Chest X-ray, AP view. Patient: 78 years old, sex F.
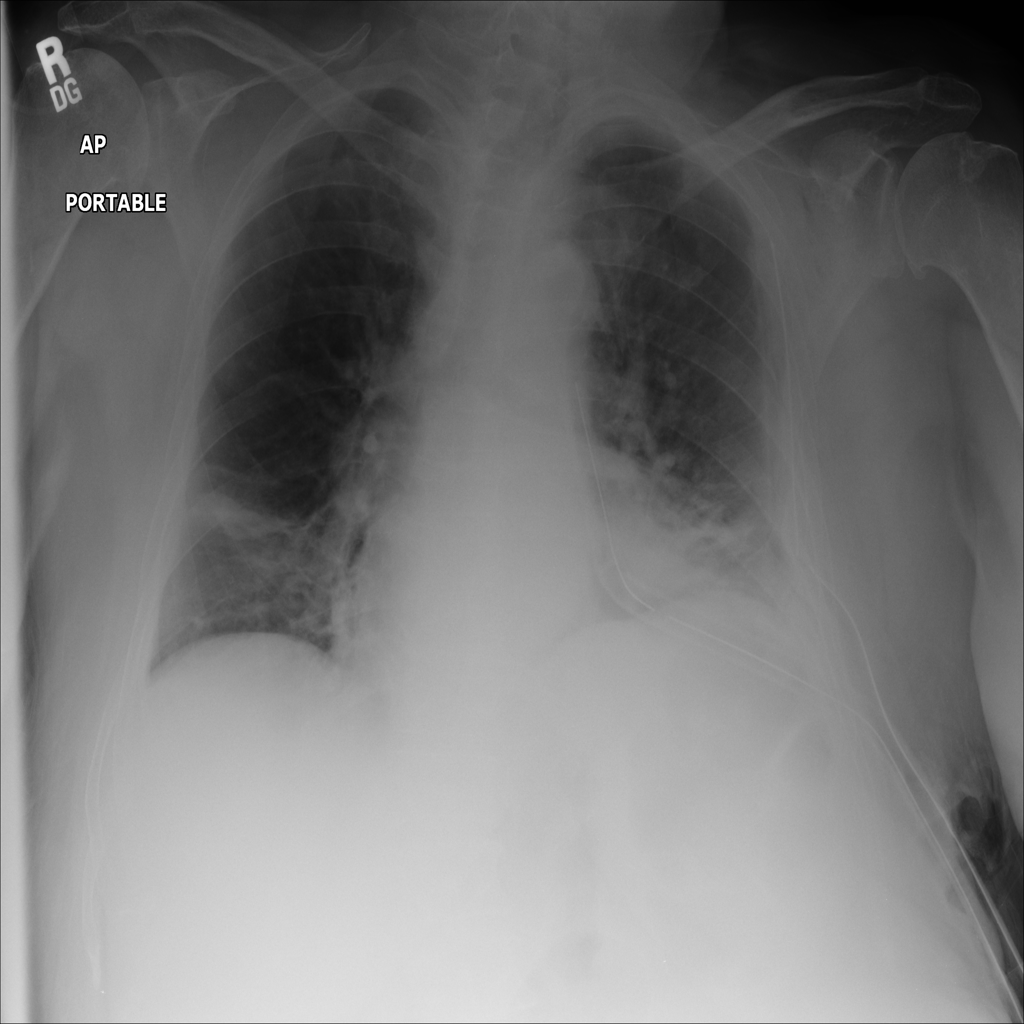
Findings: Atelectasis, Emphysema, Infiltration